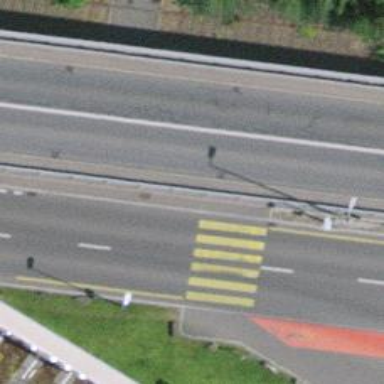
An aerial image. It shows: Kerb barrier.